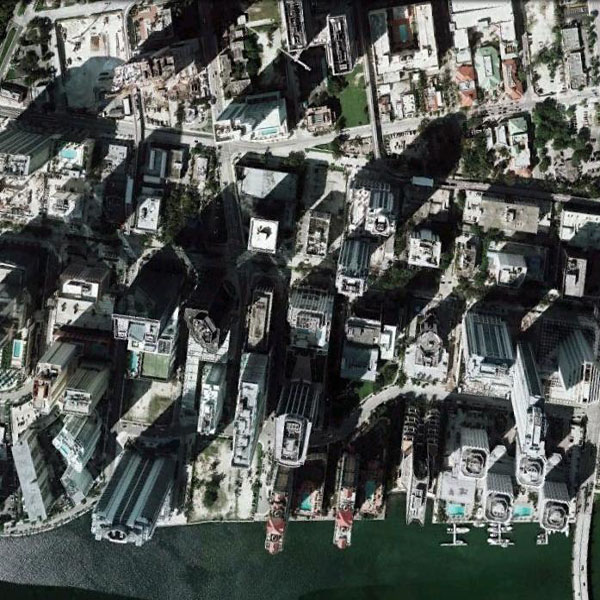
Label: Commercial